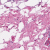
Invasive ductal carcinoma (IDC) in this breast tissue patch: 0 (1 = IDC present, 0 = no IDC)